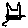
Label: cat